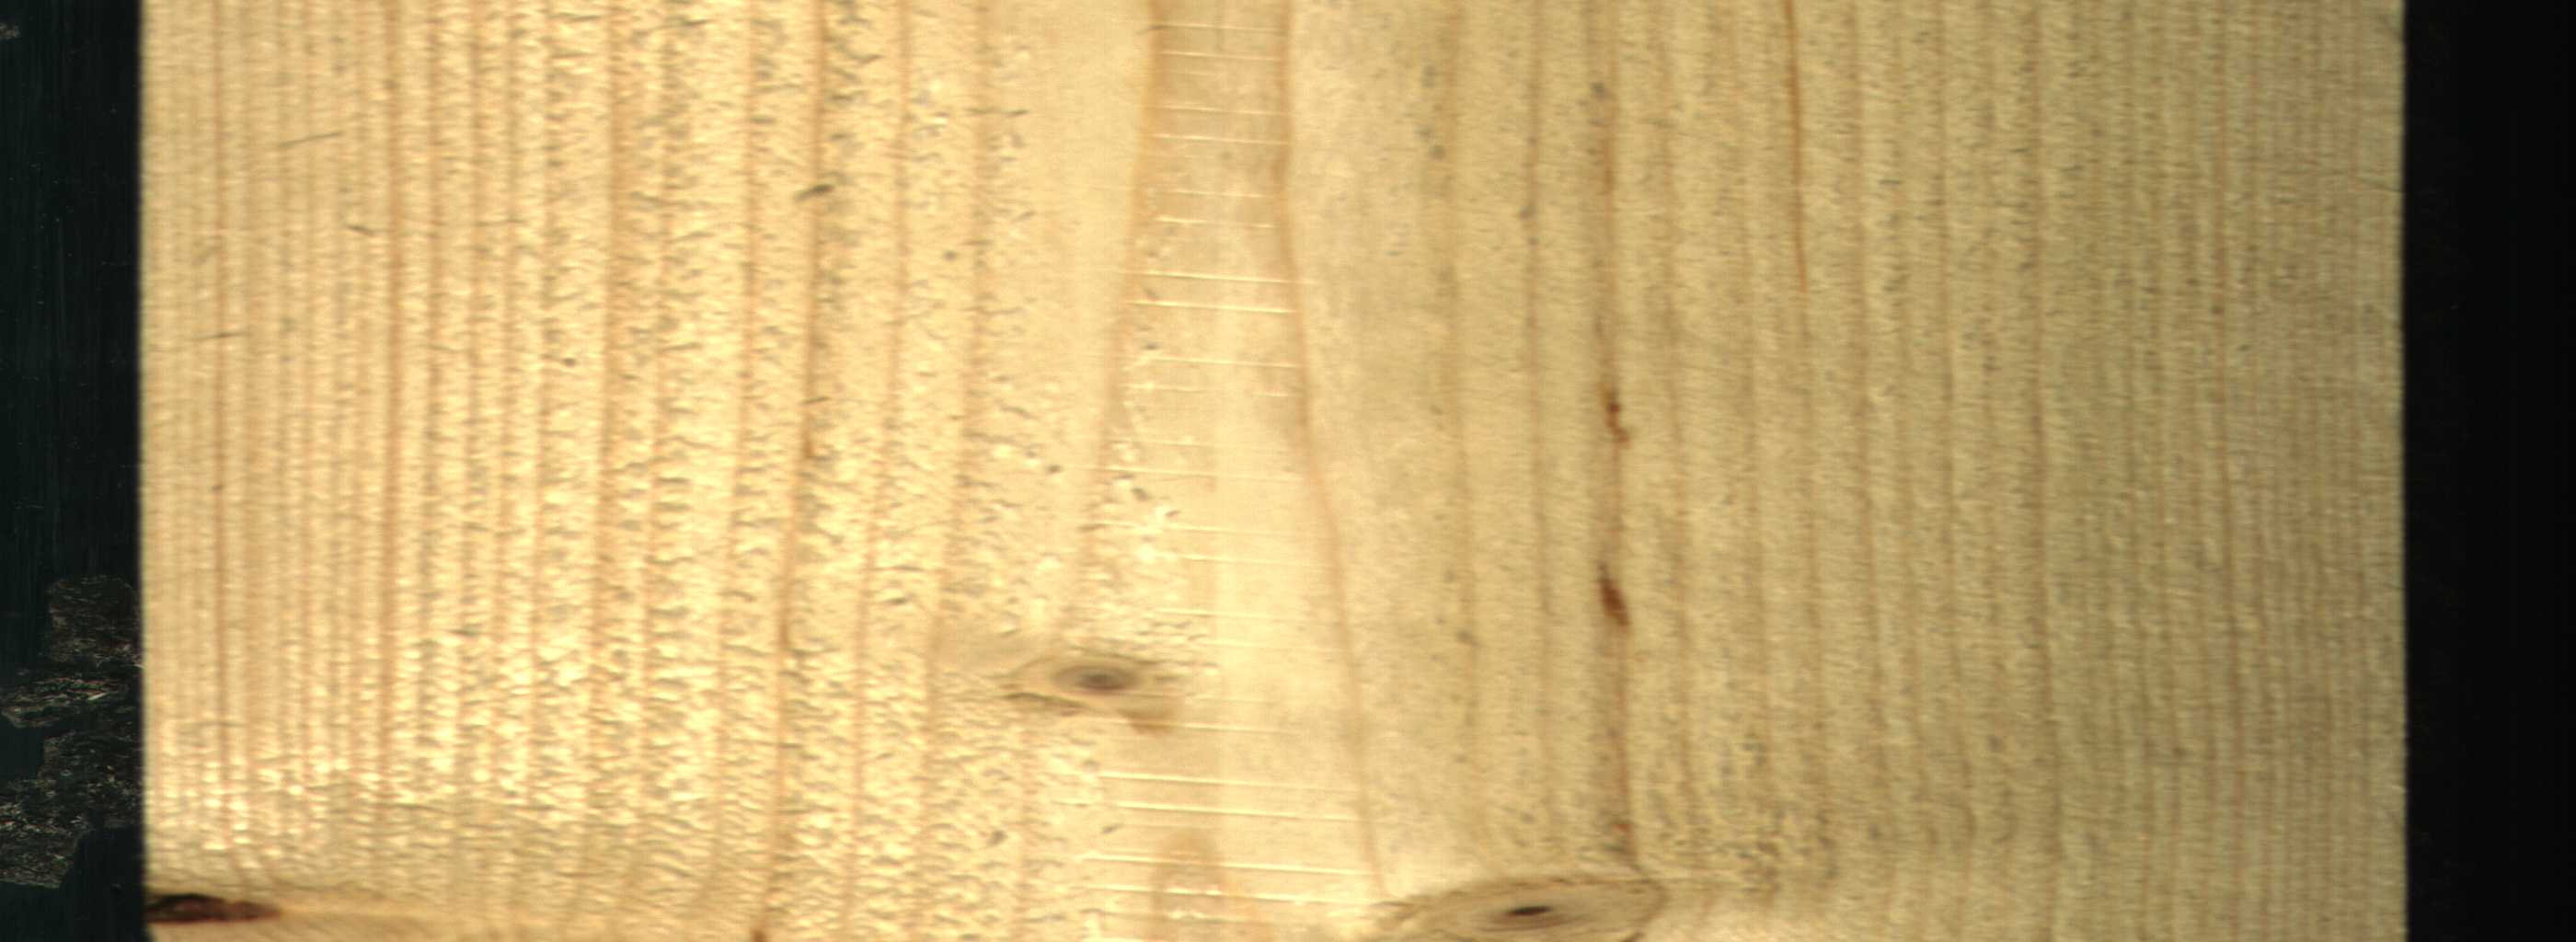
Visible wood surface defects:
resin
Knot_missing
Live_Knot
Live_Knot